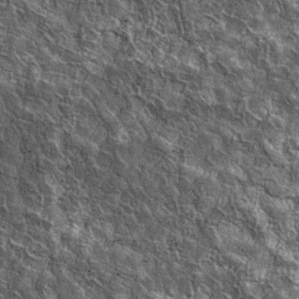
Label: non_frost